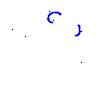
Particle: proton